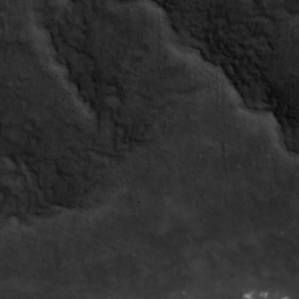
Label: non_frost